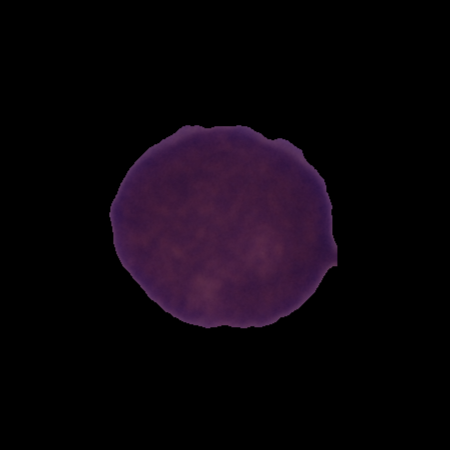
Label: healthy